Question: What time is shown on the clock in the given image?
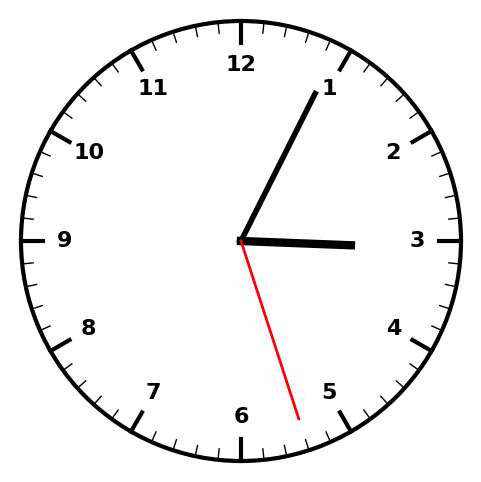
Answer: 03:04:27